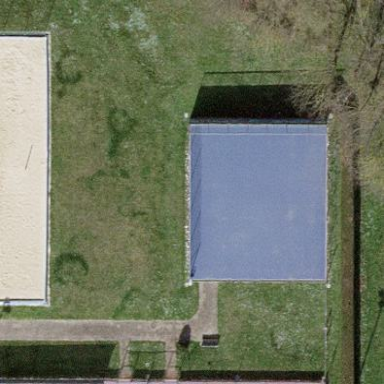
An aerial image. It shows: Tennis court in leisure pitch.